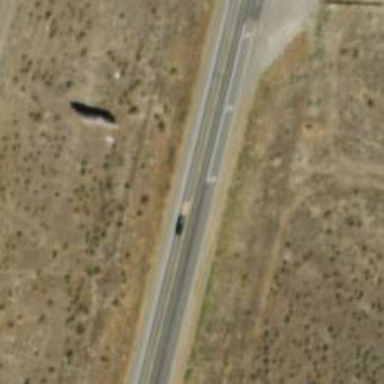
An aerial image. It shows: Asphalt trunk highway.